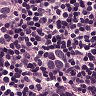
Metastatic tissue present: yes